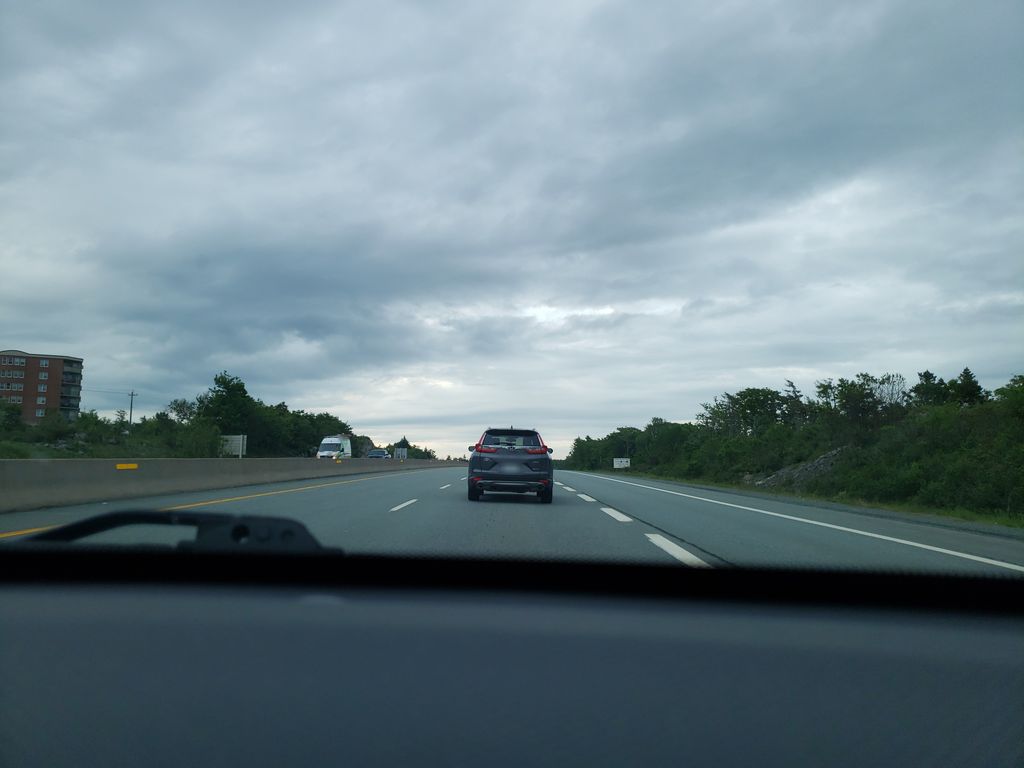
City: halifax